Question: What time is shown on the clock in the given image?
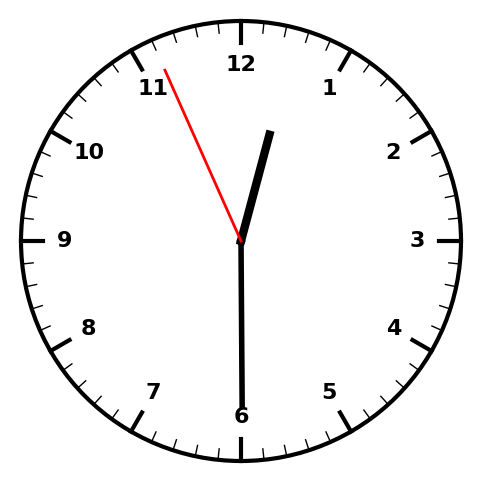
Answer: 12:29:56